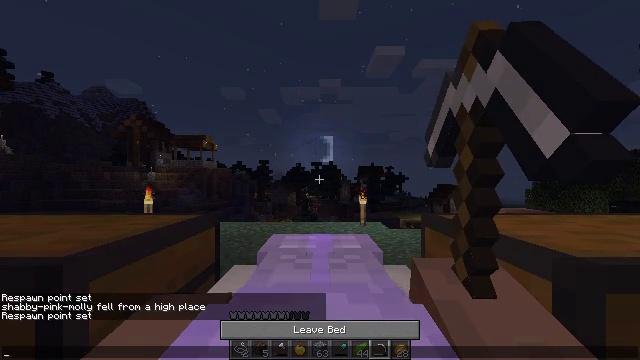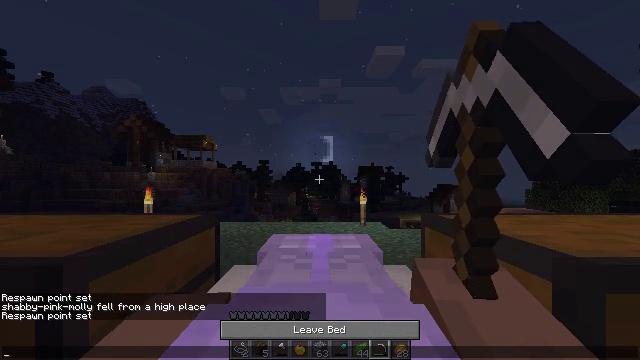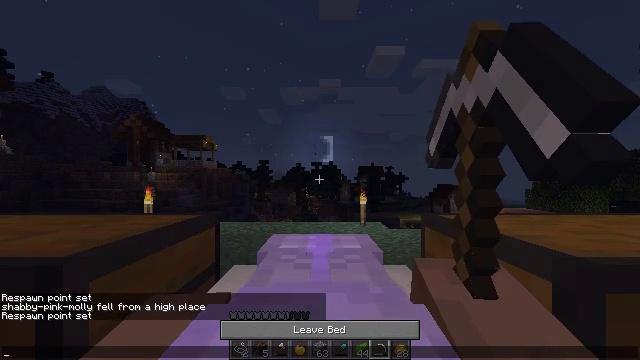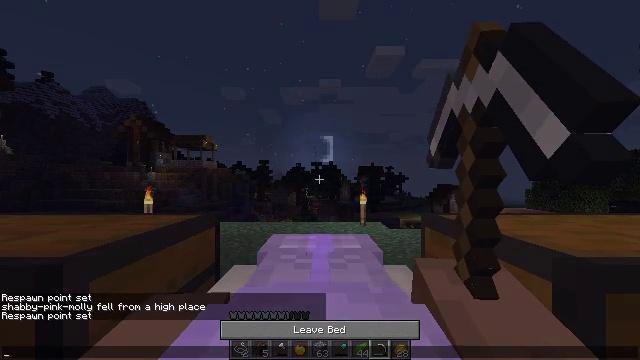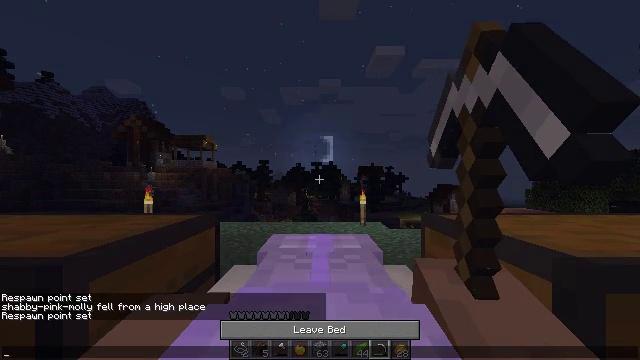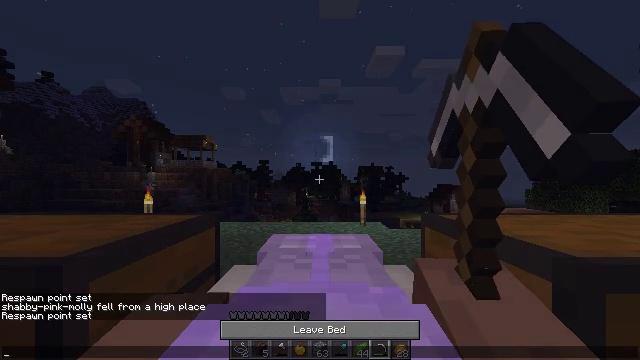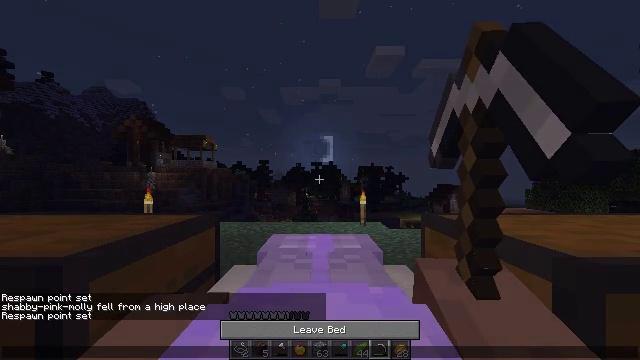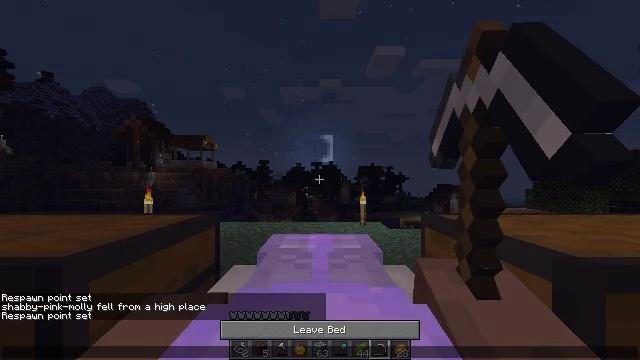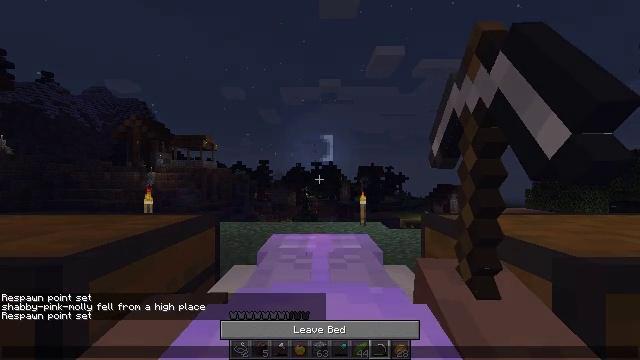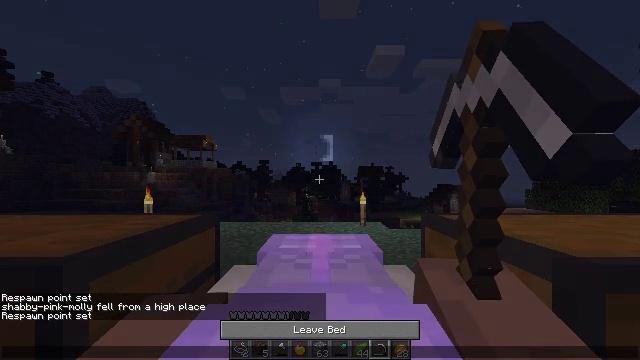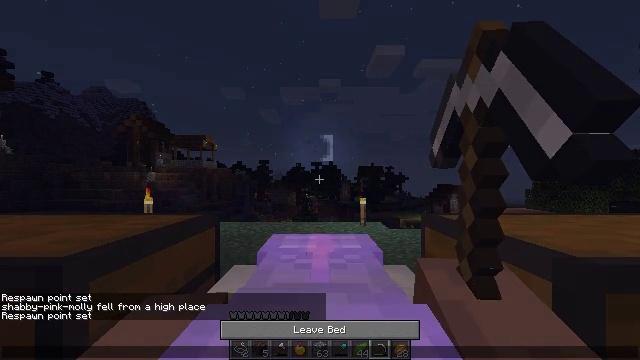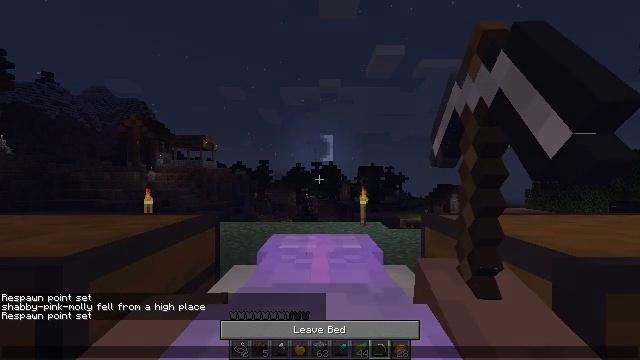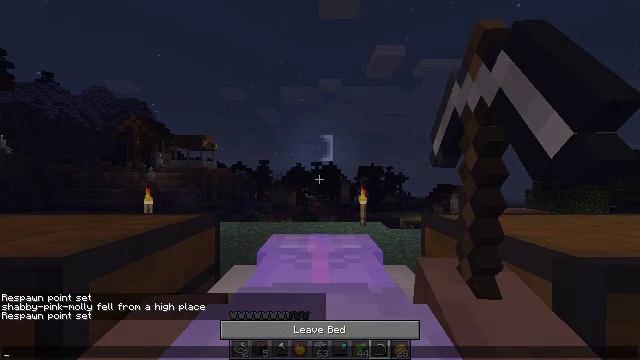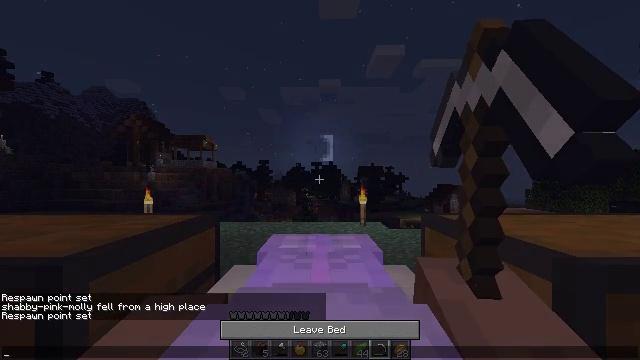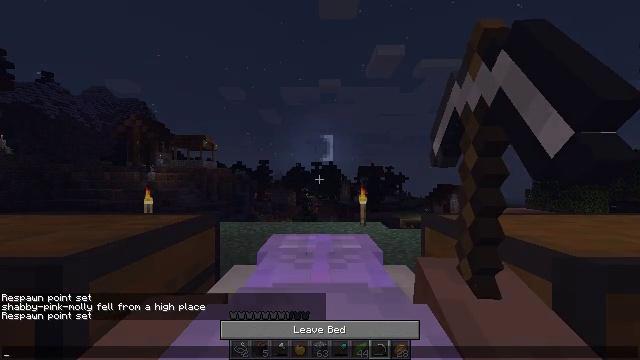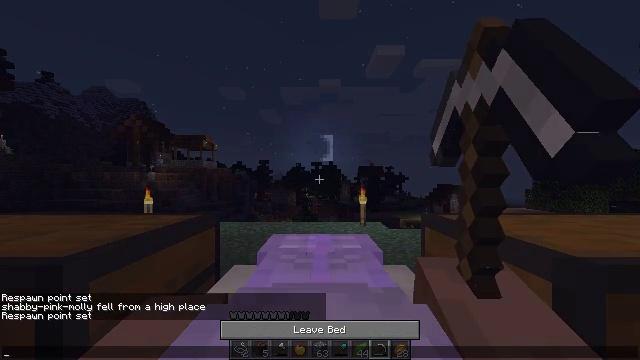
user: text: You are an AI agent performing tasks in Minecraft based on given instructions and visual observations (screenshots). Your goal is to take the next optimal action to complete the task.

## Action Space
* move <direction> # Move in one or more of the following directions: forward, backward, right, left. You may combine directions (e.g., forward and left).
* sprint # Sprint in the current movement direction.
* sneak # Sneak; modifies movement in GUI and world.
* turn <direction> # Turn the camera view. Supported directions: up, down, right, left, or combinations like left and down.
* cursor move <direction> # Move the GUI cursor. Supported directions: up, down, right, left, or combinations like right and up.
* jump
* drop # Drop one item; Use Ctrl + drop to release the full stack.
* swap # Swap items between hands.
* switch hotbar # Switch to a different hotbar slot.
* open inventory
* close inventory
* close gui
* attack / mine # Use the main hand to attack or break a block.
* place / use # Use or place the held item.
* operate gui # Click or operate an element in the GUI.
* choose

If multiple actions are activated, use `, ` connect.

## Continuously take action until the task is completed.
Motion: motion action
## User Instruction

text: Form a heavy weighted pressure plate inside the crafting table.
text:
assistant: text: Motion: no_op
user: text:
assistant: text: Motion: no_op
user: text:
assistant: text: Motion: no_op
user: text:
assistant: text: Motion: no_op
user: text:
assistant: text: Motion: no_op
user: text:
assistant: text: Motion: no_op
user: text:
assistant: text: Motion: no_op
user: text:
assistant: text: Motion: no_op
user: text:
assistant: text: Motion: no_op
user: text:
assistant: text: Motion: no_op
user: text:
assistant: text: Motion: no_op
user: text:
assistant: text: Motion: no_op
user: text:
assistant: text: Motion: no_op
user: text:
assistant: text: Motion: no_op
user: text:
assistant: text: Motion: no_op
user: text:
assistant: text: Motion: no_op
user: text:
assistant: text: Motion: no_op
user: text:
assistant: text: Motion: no_op
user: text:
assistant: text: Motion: no_op
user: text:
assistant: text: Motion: no_op
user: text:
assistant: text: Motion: no_op
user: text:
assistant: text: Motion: no_op
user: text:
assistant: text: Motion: no_op
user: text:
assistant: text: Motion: no_op
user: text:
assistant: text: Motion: no_op
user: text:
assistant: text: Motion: no_op
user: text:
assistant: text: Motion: no_op
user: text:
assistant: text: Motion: no_op
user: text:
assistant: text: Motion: no_op
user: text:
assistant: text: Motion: no_op